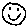
Label: smiley face